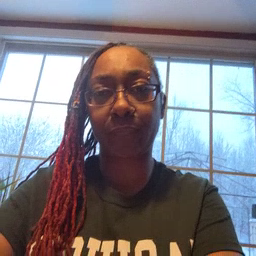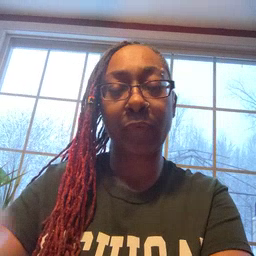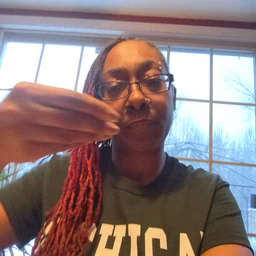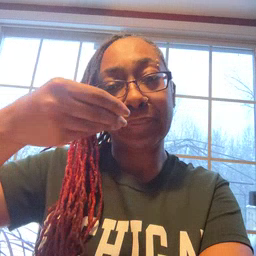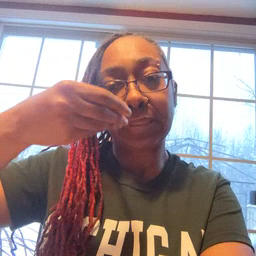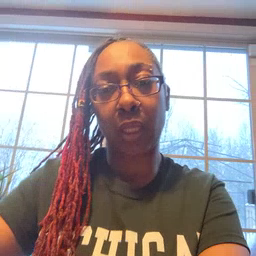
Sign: pizza